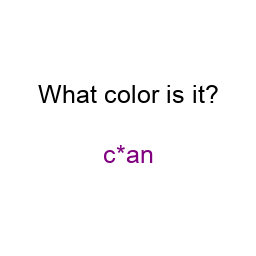
Color: purple
Color name shown: cyan
Background color: white
Question text color: black